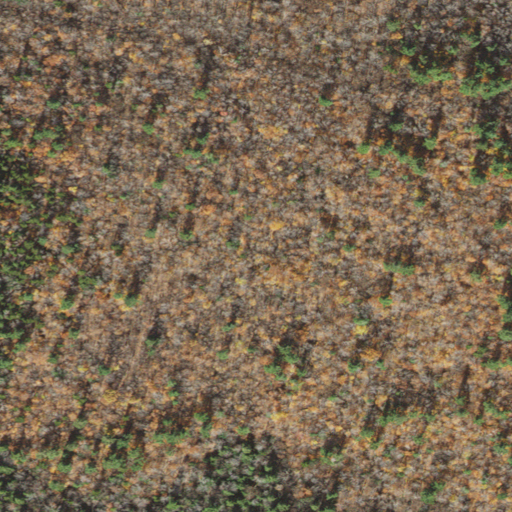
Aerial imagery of mountain in Massachusetts named Benton Hill containing deciduous forest, mixed forest, and evergreen forest